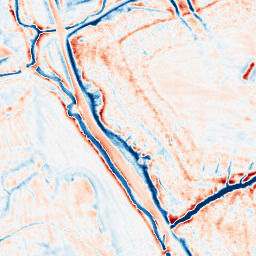
Category: edge_preserving
Decomposition family: guided
Decomposition parameters: radius: 4
eps: 0.01
Upsampling method: sinc_hamming
Upsampling parameters: scale: 2
kernel_size: 16
Upsampling scale: 2